Question: I am trying to display app icon in notification. But it is displaying blank icon.
I have given pushoptions as below:
'''
const options: PushOptions = {
android: {
titleKey: 'App',
sound: 'true',
icon: 'res/drawable/notification_icon',
topics: ['MyTopic']
},
ios: {
alert: 'true',
badge: false,
sound: 'true'
},
windows: {}
};
'''
and copied the icon image as below which has resolution of 40*40px.
'''
<resource-file src="resources/notification_icon.png" target="res/drawable/notification_icon.png" />
'''
Is there anything that I am missing?

Update:
I followed this link : <URL> and tried it by copying all the notification icon under resources/android/notification/drawable-XYZ/ic_stat_ac_unit.png to res/drawable-XYZ/ic_stat_ac_unit.png using the following statements:
'''
<resource-file src="resources/android/notification/drawable-hdpi/ic_stat_ac_unit.png" target="res/drawable-hdpi/ic_stat_ac_unit.png" />
<resource-file src="resources/android/notification/drawable-mdpi/ic_stat_ac_unit.png" target="res/drawable-mdpi/ic_stat_ac_unit.png" />
<resource-file src="resources/android/notification/drawable-xhdpi/ic_stat_ac_unit.png" target="res/drawable-xhdpi/ic_stat_ac_unit.png" />
<resource-file src="resources/android/notification/drawable-xxhdpi/ic_stat_ac_unit.png" target="res/drawable-xxhdpi/ic_stat_ac_unit.png" />
<resource-file src="resources/android/notification/drawable-xxxhdpi/ic_stat_ac_unit.png" target="res/drawable-xxxhdpi/ic_stat_ac_unit.png" />
'''
and modified PushOptions in app.component.ts to :
'''
android: {
titleKey: 'App',
sound: true,
vibrate:true,
icon: 'ic_stat_ac_unit',
iconColor:'#343434',
topics: ['MyTopic']
}
'''
Even this did not worked - Same Issue.
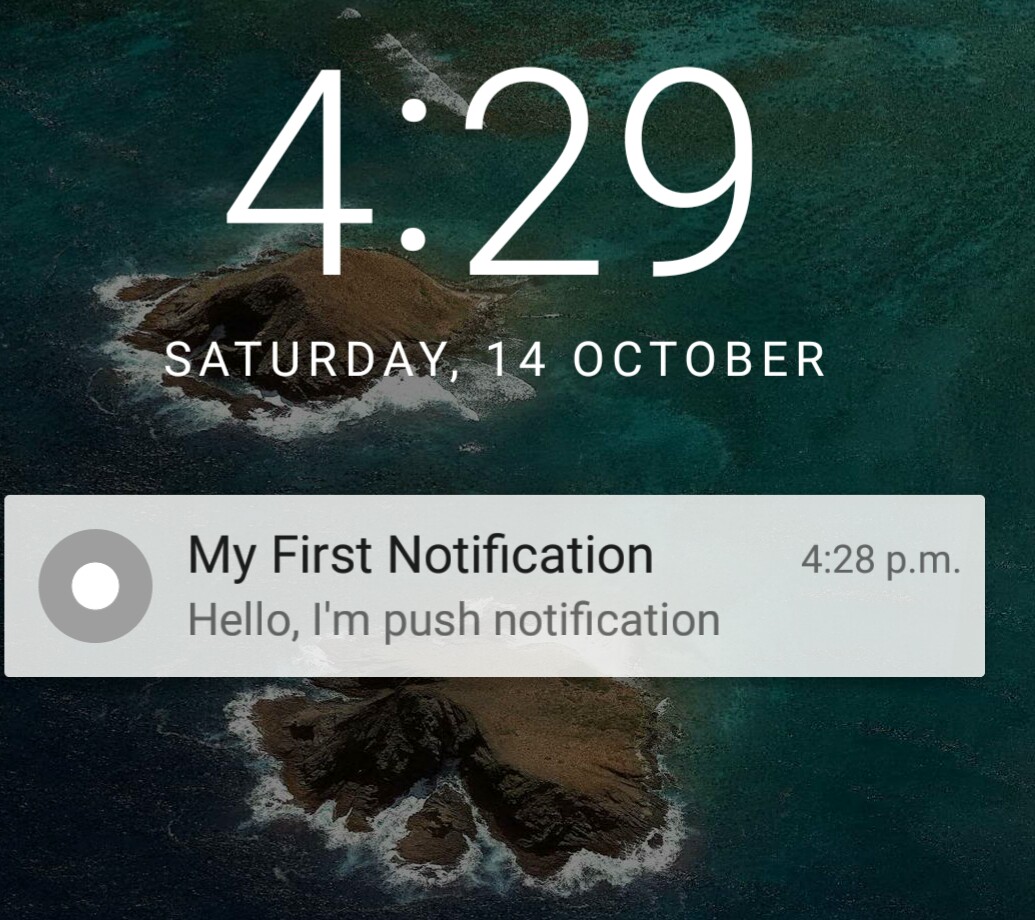
Answer: I used the ionic fcm plugin to fix the issue. I just replaced cordova push plugin with Cordova fcm plugin icon displayed. I wasted a lot of time on push plugin.I hope this answer helps others.
Please refer to below links for more information :
<URL>
<URL>